【题型】解答题　【知识点】平面几何　【难度】easy
如图，平行四边形 \(ABCD\) 中，已知 \(AD = 2AB\)，\(M\) 是边 \(AD\) 的中点，连接 \(MC\)，\(CE \perp AB\)，垂足 \(E\) 在边 \(AB\) 上，连接 \(EM\) 并延长，交 \(CD\) 延长线于点 \(F\)。

(1) 求证：\(\angle EMC = 2\angle DMC\)；

(2) 求证：\(CM^2 = AB \cdot CF\)。
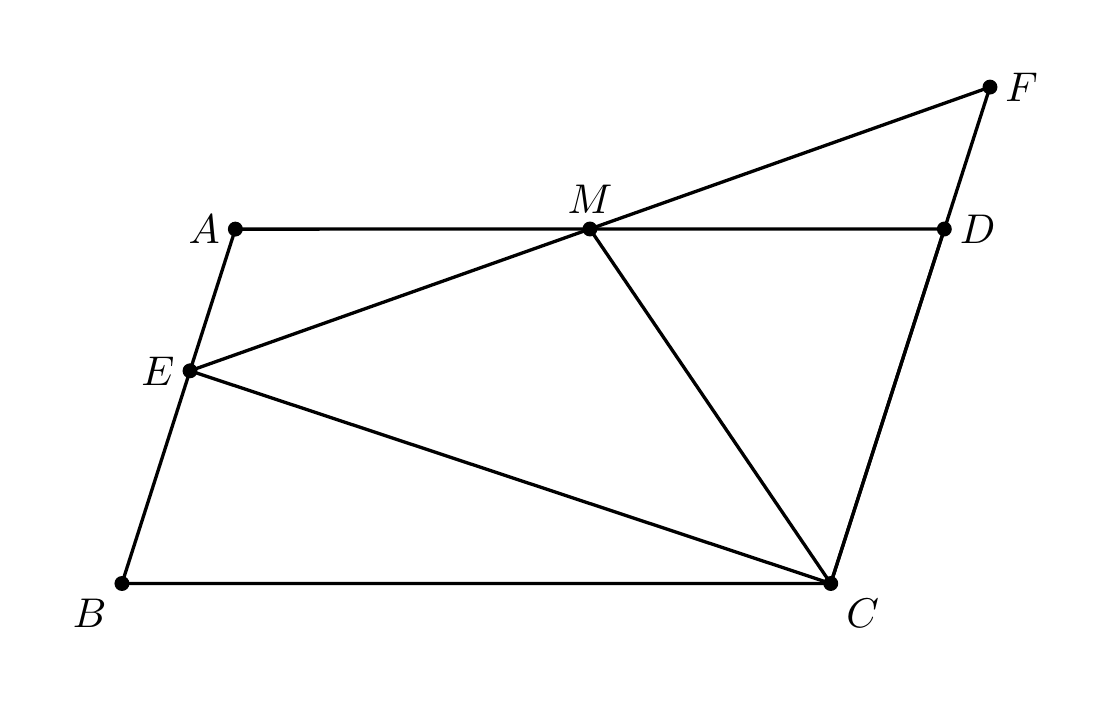
【解答】
\vspace{1em}
\textbf{【答案】} (1) 见解析

(2) 见解析

\vspace{1em}
\textbf{【分析】} 此题考查了相似三角形的判定和性质，直角三角形的性质等知识，准确识图，灵活运用相关知识是解题的关键。

(1) 证明 \(\angle F = \angle MCF\)，\(\angle DCM = \angle DMC\)，由 \(\angle EMC = \angle F + \angle MCF = 2\angle F\) 即可得到结论；

(2) 证明 \(\triangle CDM \backsim \triangle CMF\)，则 \(\dfrac{CD}{CM} = \dfrac{CM}{CF}\)，得到 \(CM^2 = CD \cdot CF\)，即可证明结论。

\vspace{1em}
\textbf{【详解】} (1) 证明：\(\because\) 四边形 \(ABCD\) 是平行四边形，

\(\therefore AB \parallel CD\)，\(AB = CD\)，

\(\because AB \parallel CD\)，

\(\therefore \dfrac{AM}{DM} = \dfrac{EM}{FM}\)，

\(\because M\) 是边 \(AD\) 的中点，

\(\therefore AM = DM\)，

\(\therefore EM = MF\)，

\(\because CE \perp AB\)，

\(\therefore \angle CEB = 90^\circ\)，

\(\because AB \parallel CD\)，

\(\therefore \angle ECD = \angle CEB = 90^\circ\)，

在 \(\text{Rt}\triangle ECF\) 中，\(\because M\) 是斜边 \(EF\) 的中点，

$\therefore MC = \dfrac{1}{2}EF = MF$，

$\therefore \angle F = \angle MCF$

$\because AD = 2AB$，$AB = CD$，$M$ 是边 $AD$ 的中点，

$\therefore DM = DC$，

$\therefore \angle DCM = \angle DMC$，

$\because \angle EMC = \angle F + \angle MCF = 2\angle F$，

$\therefore \angle EMC = 2\angle DMC$；

(2) $\because \angle DCM = \angle DMC$，$\angle F = \angle MCF$，

$\therefore \angle F = \angle DMC$，

又 $\because \angle DCM = \angle MCF$，

$\therefore \triangle CDM \backsim \triangle CMF$，

$\therefore \dfrac{CD}{CM} = \dfrac{CM}{CF}$，

即 $CM^2 = CD \cdot CF$，

$\because AB = CD$，

$\therefore CM^2 = AB \cdot CF$。